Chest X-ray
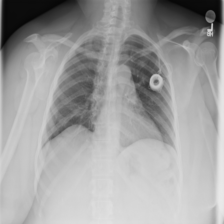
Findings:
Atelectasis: negative
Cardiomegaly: negative
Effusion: negative
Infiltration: negative
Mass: negative
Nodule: negative
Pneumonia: negative
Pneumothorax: negative
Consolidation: negative
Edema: negative
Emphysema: negative
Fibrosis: negative
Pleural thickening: negative
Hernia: negative